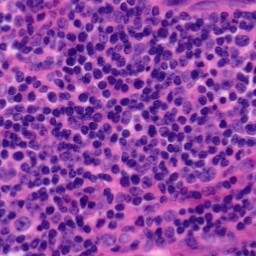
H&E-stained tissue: Tonsil